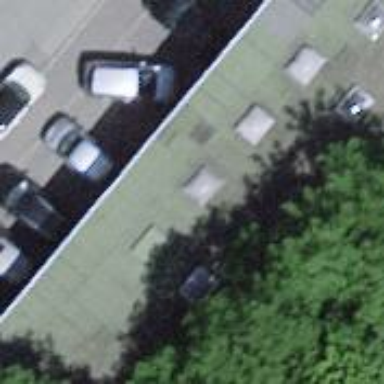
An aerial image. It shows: Car repair shop.